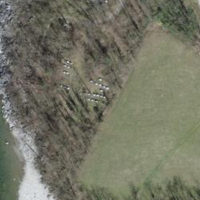
EUNIS habitat code: 41
Species observed at this site:
Impatiens balfourii
Phytolacca americana